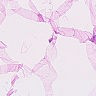
Metastatic tissue present: no